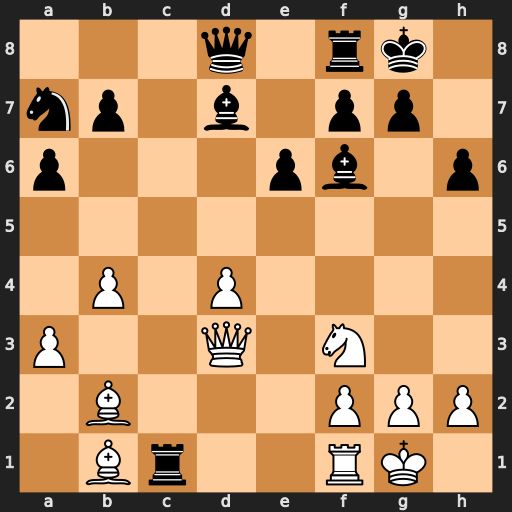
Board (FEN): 3q1rk1/np1b1pp1/p3pb1p/8/1P1P4/P2Q1N2/1B3PPP/1Br2RK1
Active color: w
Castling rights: -
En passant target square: -
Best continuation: Qh7#